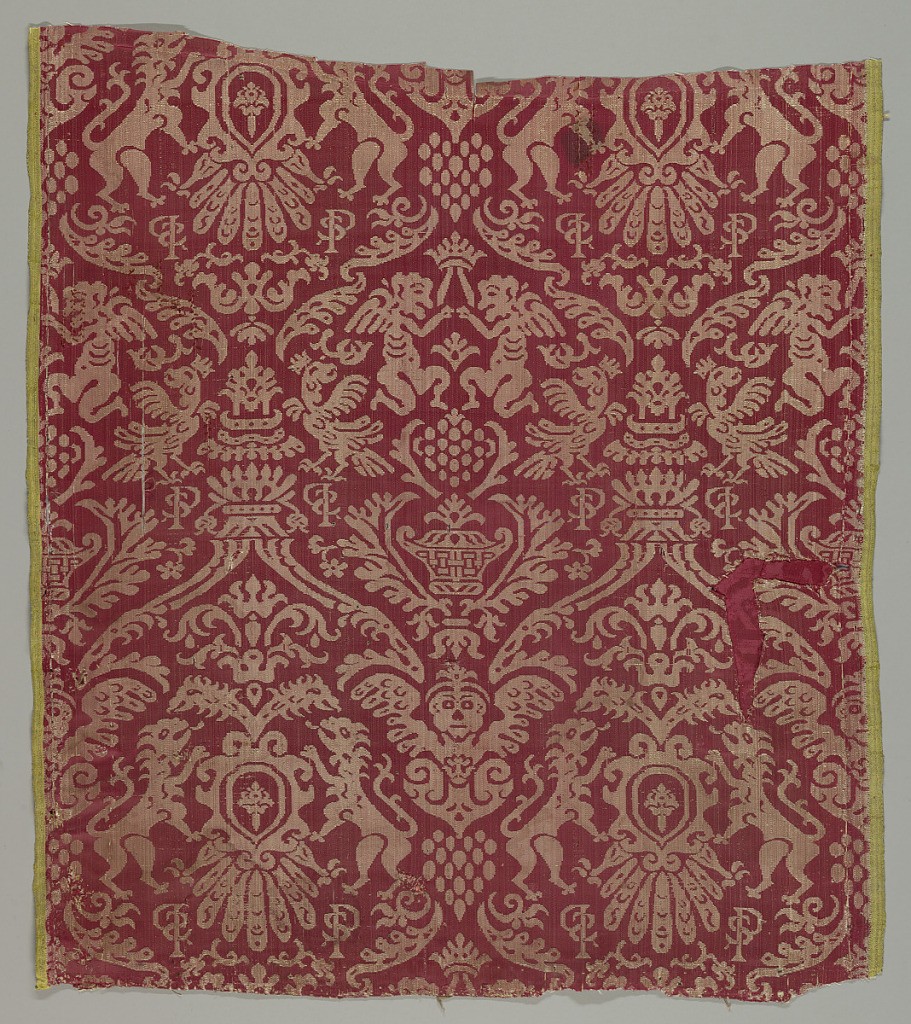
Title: Fragment
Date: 17th century
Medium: silk Technique: 4&1 satin damask
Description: Confronted lions supporting shield shapes, kneeling grotesque figures and others, in red and white.